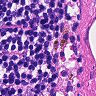
Metastatic tissue present: no